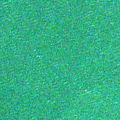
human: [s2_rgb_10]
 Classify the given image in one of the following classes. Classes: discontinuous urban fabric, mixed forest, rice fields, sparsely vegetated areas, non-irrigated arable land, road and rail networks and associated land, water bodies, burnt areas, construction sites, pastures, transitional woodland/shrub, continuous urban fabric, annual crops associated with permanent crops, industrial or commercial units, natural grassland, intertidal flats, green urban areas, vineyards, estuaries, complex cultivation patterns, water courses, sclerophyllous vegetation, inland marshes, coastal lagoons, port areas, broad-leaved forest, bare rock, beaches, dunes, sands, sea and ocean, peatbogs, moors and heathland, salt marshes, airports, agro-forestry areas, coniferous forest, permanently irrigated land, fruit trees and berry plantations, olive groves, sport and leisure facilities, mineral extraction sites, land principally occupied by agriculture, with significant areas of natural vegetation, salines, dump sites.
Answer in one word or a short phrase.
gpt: sea and ocean